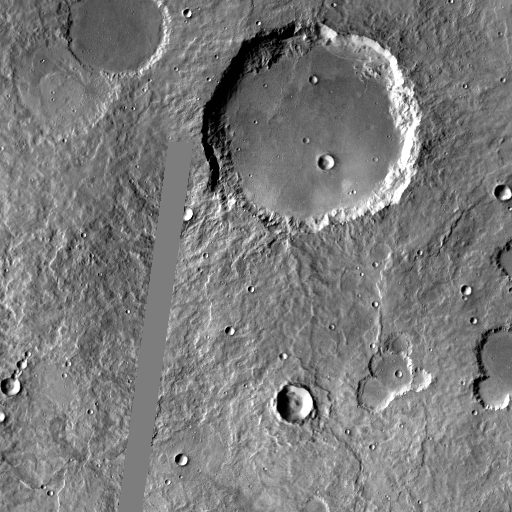
Crater classes present: Background, Other, Layered, Buried, Secondary